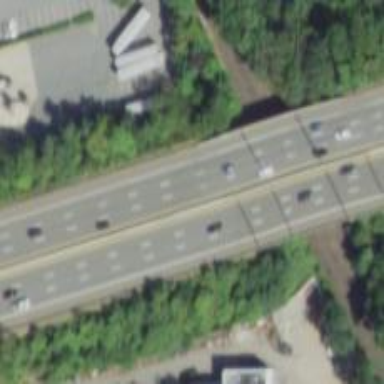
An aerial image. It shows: Urban freeway or expressway.